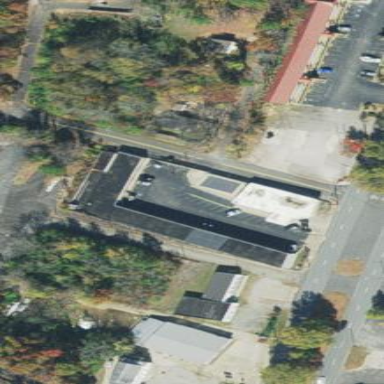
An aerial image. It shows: Motel building.